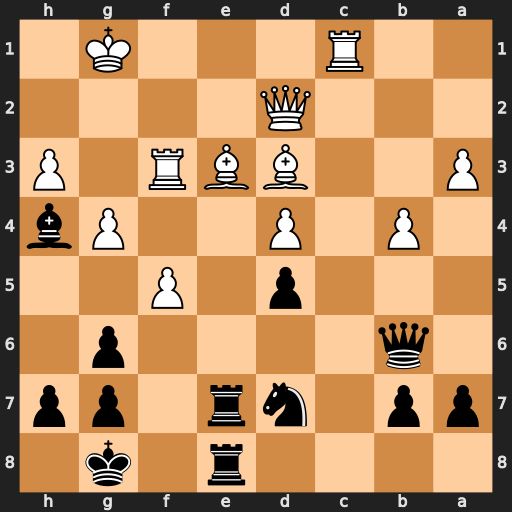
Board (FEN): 4r1k1/pp1nr1pp/1q4p1/3p1P2/1P1P2Pb/P2BBR1P/3Q4/2R3K1
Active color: b
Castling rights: -
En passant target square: -
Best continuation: Rxe3 Rxe3 Qxd4 Rc4 Qxe3+ Qxe3 Rxe3